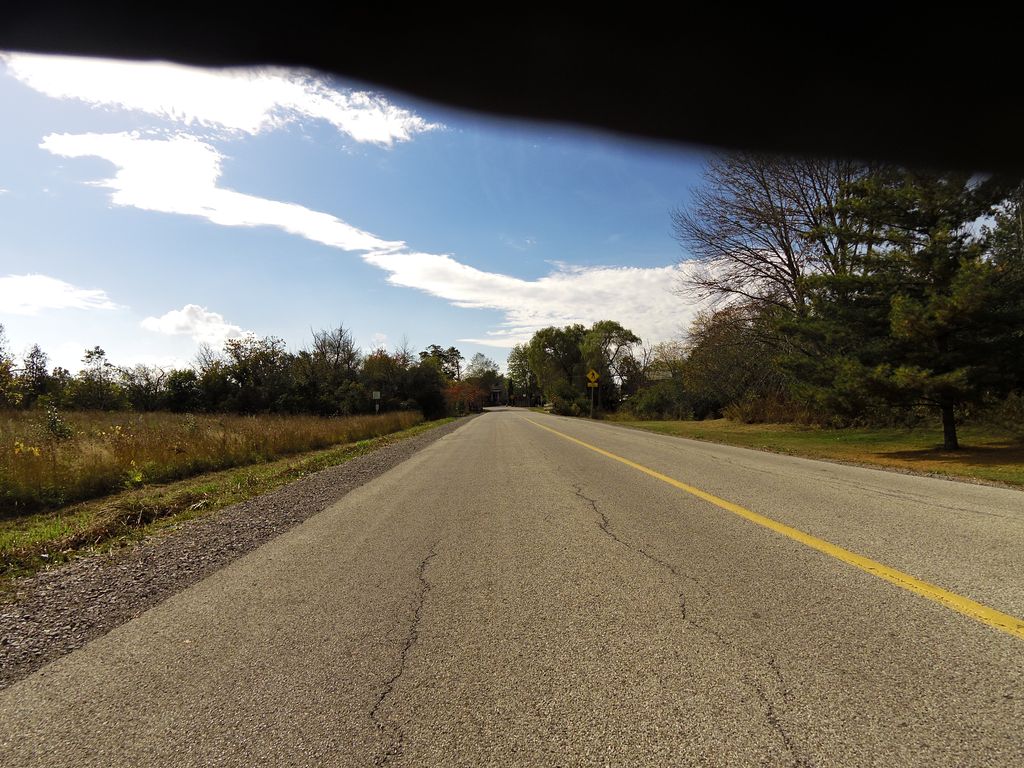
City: hamilton